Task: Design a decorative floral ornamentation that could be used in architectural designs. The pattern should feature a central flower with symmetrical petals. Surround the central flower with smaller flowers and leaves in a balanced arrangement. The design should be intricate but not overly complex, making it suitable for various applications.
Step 245:
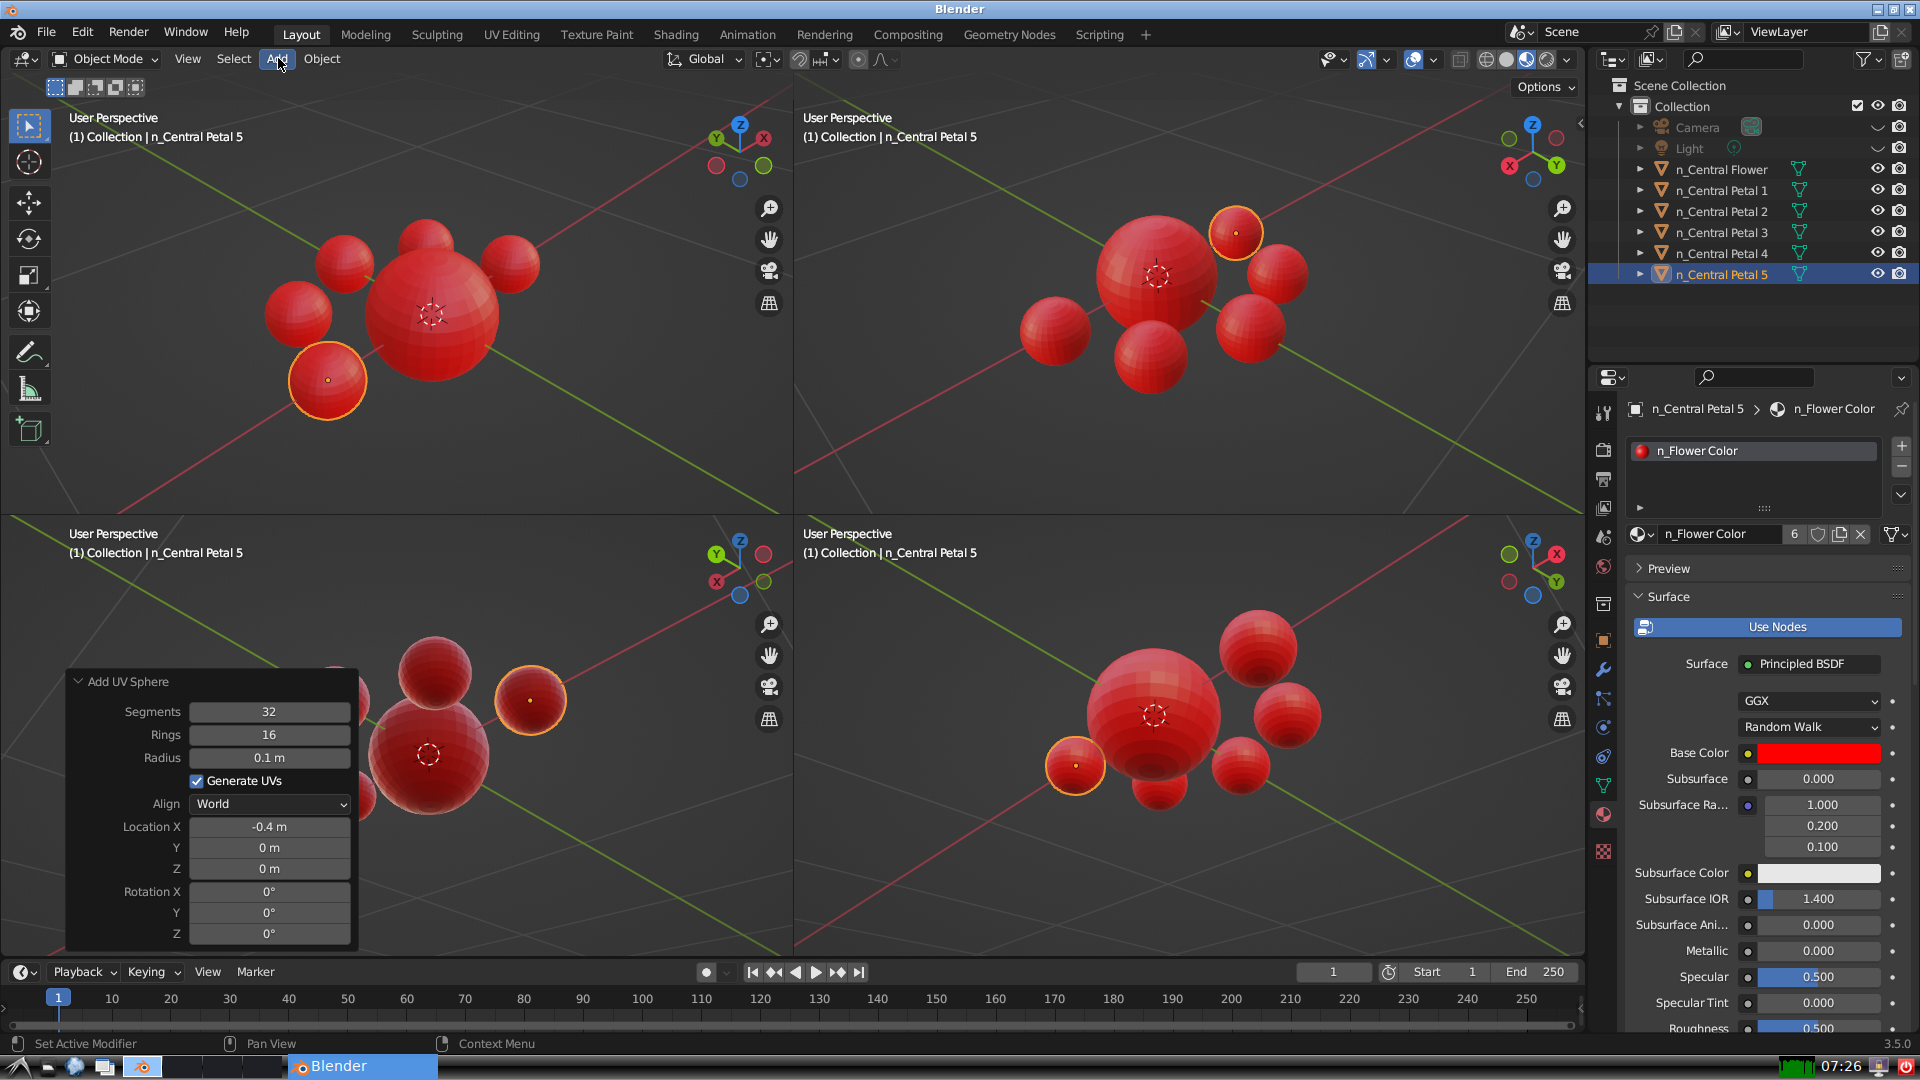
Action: click: no